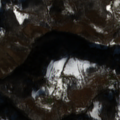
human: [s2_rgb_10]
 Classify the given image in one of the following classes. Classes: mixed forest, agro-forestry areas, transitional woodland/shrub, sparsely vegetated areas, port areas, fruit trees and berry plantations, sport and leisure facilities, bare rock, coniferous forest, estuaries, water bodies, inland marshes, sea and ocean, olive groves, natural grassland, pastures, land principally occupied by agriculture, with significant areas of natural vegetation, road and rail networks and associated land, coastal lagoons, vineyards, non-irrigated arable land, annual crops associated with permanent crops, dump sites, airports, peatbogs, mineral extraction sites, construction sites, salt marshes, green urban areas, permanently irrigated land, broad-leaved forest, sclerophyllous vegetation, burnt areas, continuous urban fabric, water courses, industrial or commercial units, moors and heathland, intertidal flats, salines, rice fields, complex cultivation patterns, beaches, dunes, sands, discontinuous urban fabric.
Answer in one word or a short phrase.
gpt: land principally occupied by agriculture, with significant areas of natural vegetation, broad-leaved forest, transitional woodland/shrub